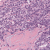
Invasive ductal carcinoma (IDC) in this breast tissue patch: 1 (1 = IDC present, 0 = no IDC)